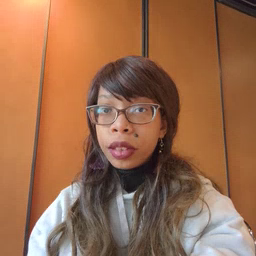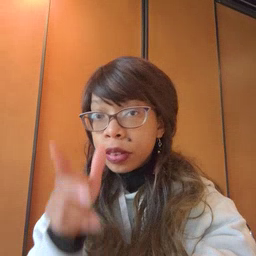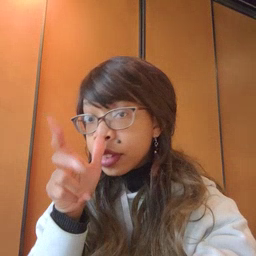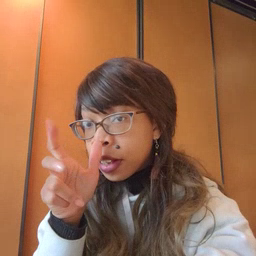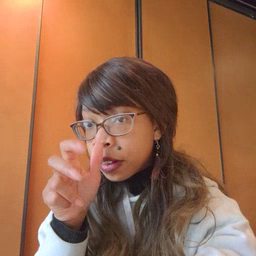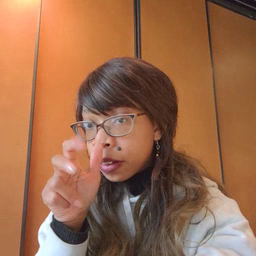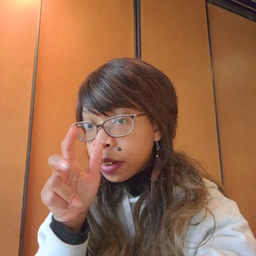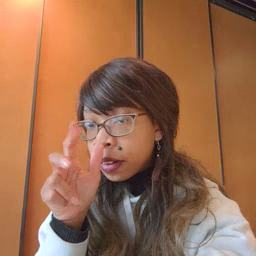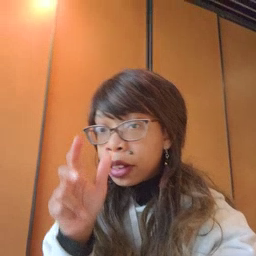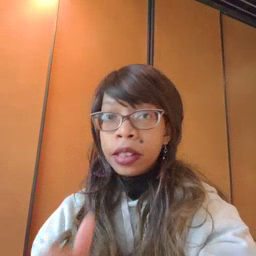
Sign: bug